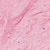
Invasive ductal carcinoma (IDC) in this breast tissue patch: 0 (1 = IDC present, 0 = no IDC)